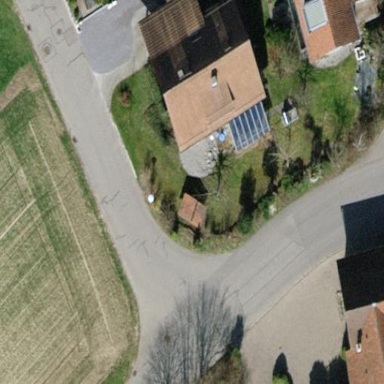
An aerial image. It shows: Detached building with gabled roof.